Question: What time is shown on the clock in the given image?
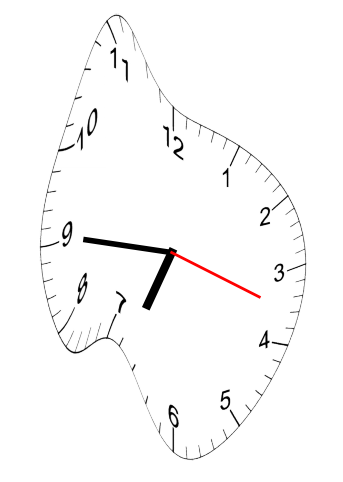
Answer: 06:45:18